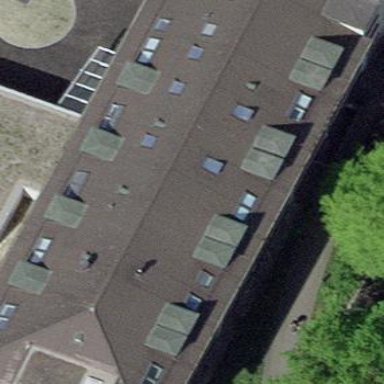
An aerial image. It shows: Hospital building.